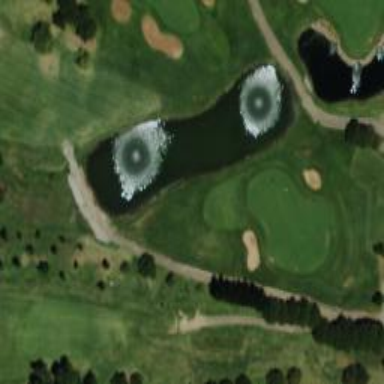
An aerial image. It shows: Well-maintained grade1 path designed for golf carts.